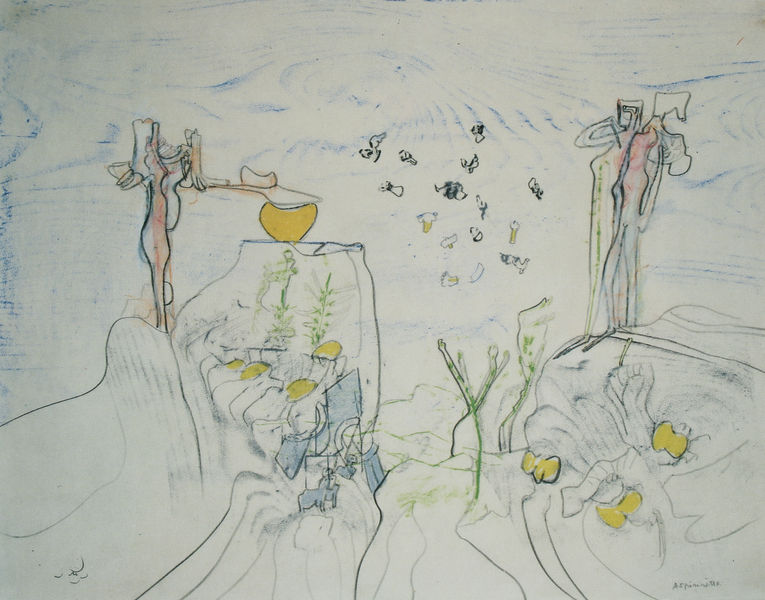
Titel: Par implosion: Aspirinette
Künstler: Roberto Matta
Standort: Paris
Institution: Sammlung Paul Haim
Schlagwörter: berg, blau, flügel, himmel, mann, nackt, umhang, wasser, weiß, wolken, gelb, grün, landschaft, menschen, bewegung, blumen, frau, glas, hut, schwarz, skizze, zeichnung, tiere, kappe, schale, signatur, vögel, personen, verbindung, instrumente, musik, pflanze, pflanzen, rosa, engel, hellblau, schrift, umrisse, berge, fläche, flächen, gebirge, grafik, graphik, linien, figuren, weiblich, trennung, inschrift, bienen, algen, linie, druck, schraffur, allegorie, entwurf, leben, expressiv, mythos, schmetterlinge, lilien, bowle, unterwasser, buntstift, ber, miteinander, fraulich, zwei königskinder